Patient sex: M
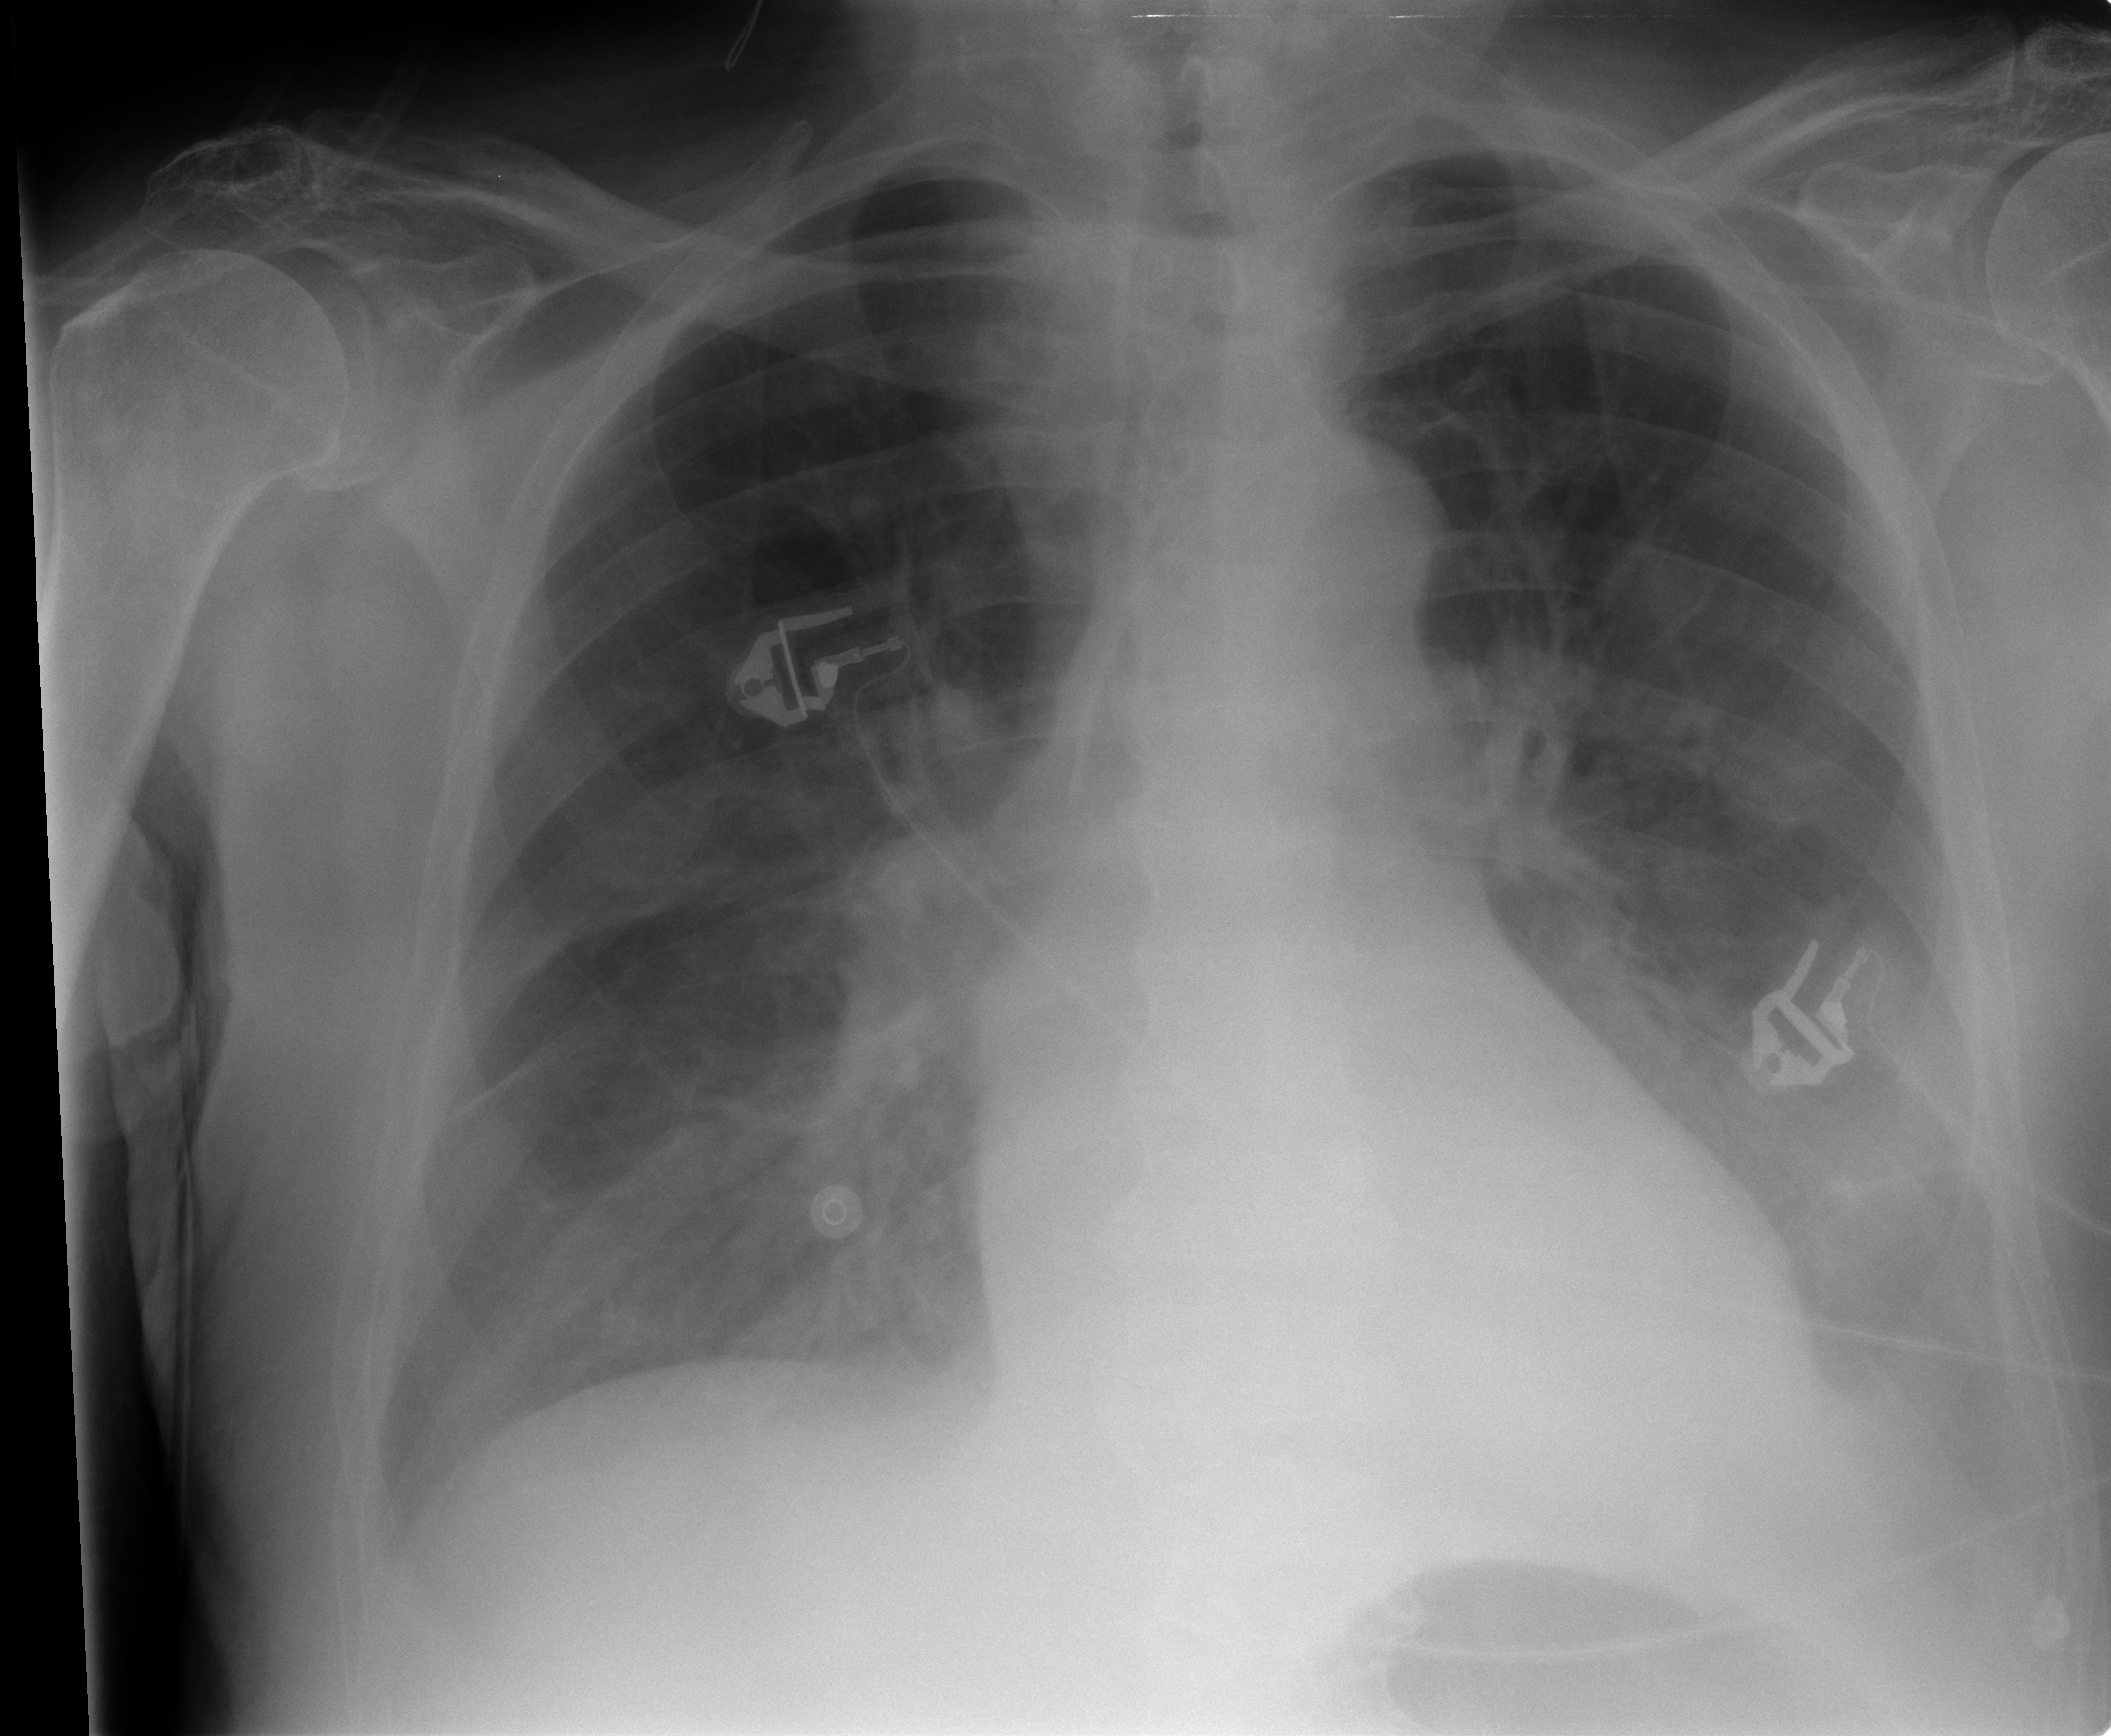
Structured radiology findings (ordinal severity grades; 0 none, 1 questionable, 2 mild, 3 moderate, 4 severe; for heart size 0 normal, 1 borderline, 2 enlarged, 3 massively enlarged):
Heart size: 1
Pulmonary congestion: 0
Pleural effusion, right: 3
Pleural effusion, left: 3
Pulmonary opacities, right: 0
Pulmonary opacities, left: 0
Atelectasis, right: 2
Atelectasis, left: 2